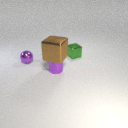
small purple metal sphere to the left of small green metal cube